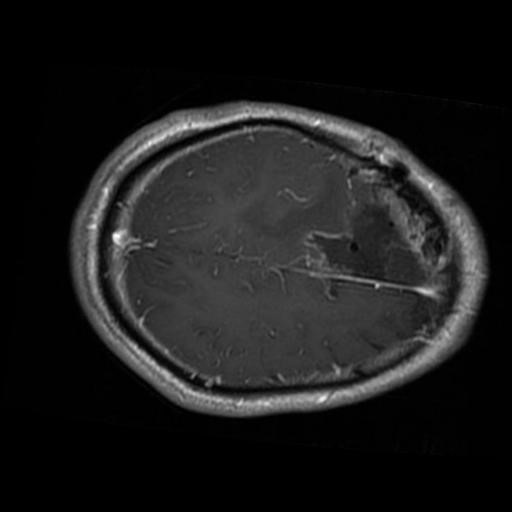
Label: brain_glioma